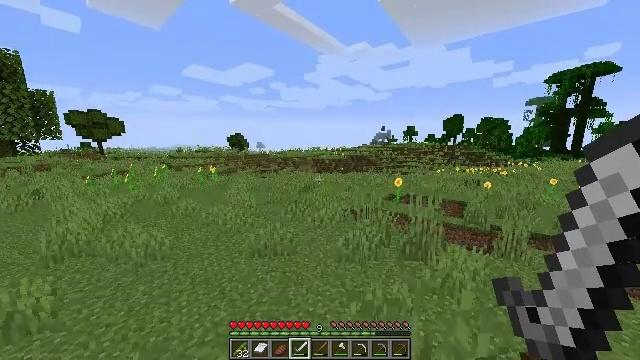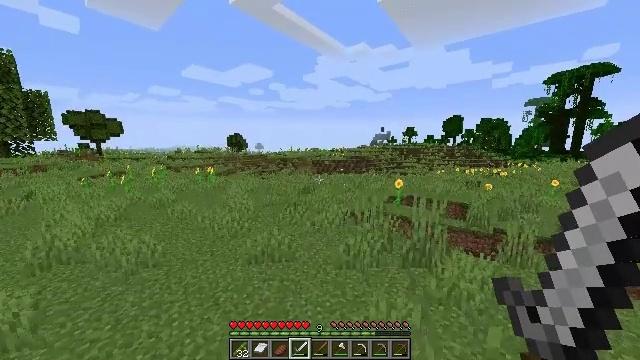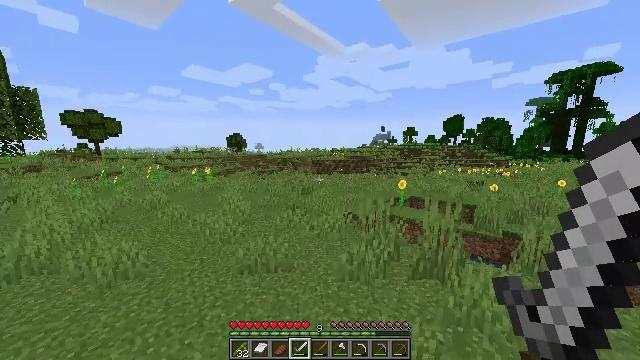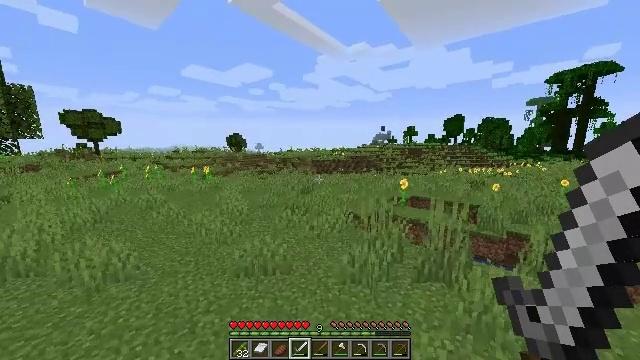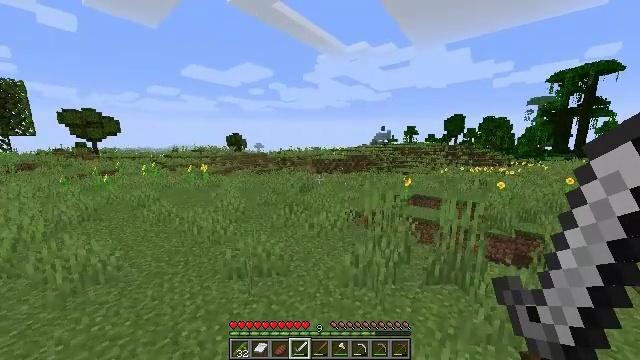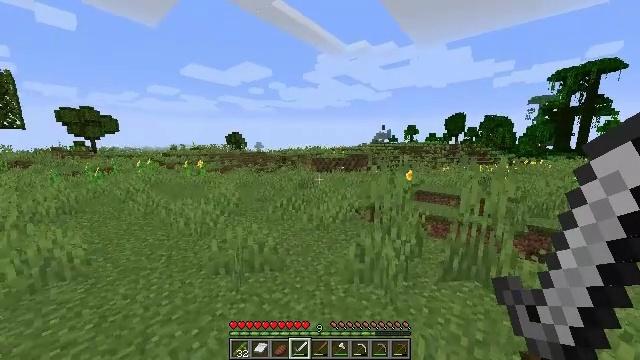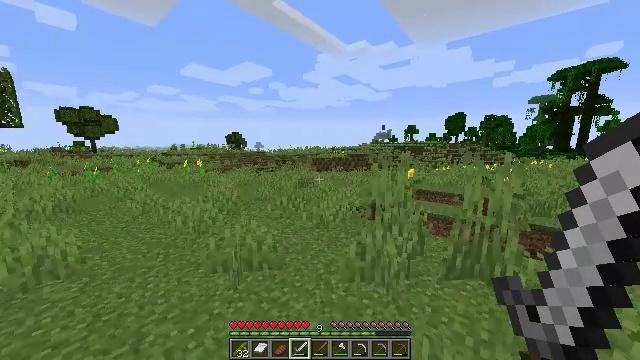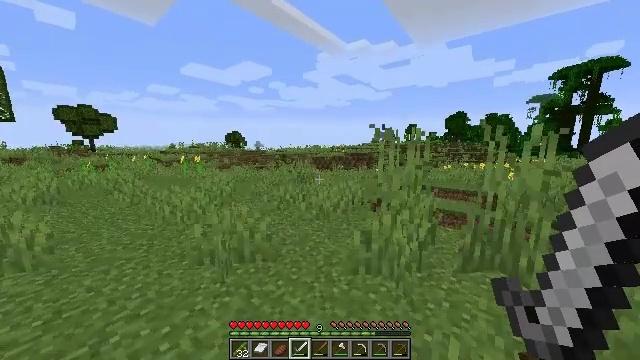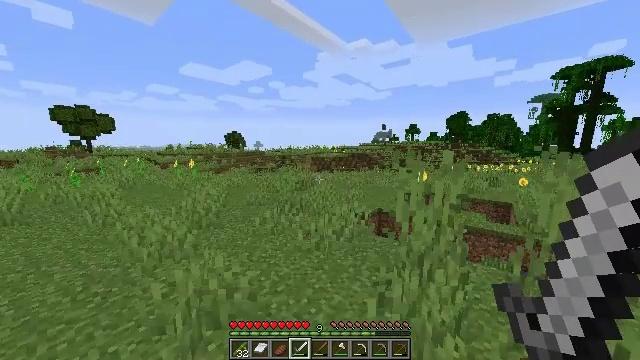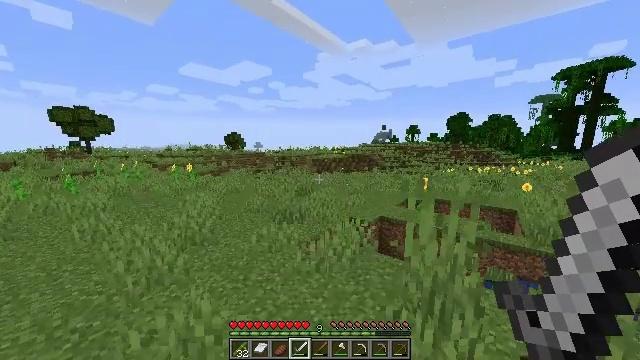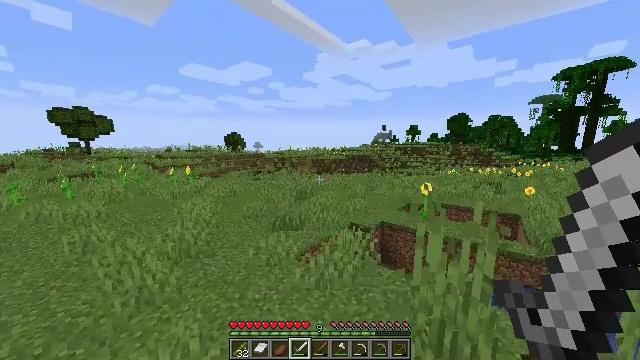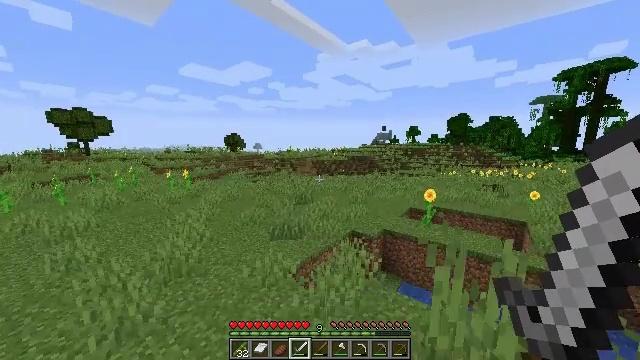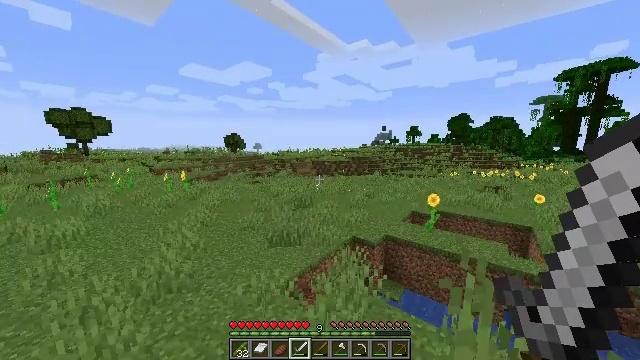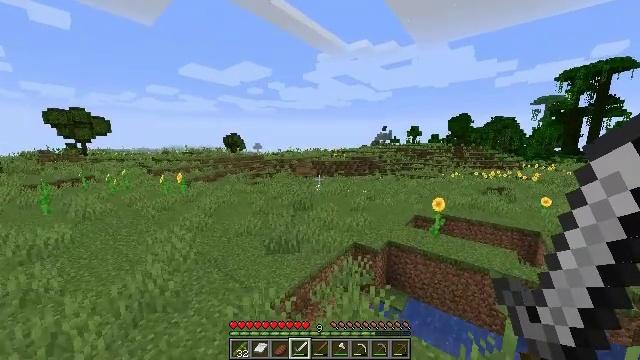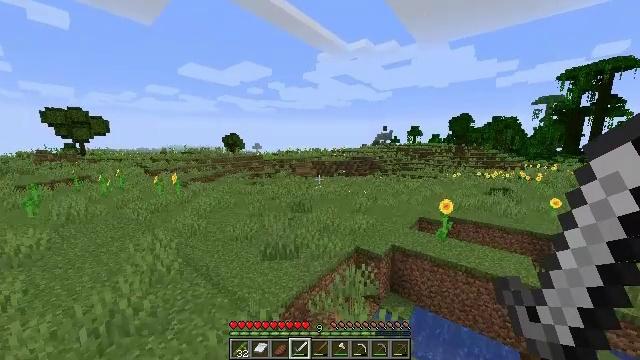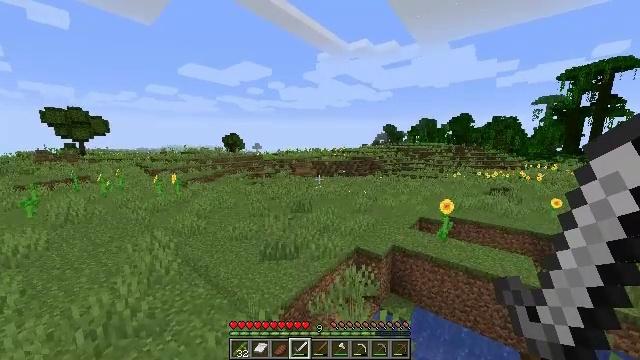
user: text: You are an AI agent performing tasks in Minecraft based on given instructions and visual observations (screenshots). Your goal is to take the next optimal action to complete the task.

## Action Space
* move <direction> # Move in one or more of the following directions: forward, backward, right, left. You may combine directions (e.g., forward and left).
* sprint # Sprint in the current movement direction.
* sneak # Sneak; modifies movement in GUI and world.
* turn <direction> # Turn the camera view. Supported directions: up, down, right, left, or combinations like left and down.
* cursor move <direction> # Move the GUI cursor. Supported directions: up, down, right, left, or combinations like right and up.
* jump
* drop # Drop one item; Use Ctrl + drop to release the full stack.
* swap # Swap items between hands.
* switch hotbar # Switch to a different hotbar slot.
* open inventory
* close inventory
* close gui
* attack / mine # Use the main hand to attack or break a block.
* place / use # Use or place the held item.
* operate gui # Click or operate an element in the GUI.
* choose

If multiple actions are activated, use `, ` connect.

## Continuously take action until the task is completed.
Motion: motion action
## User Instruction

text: Clear the sweet berry bush to collect the sweet berries.
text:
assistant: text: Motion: move forward, sprint, jump
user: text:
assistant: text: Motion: move forward, sprint, jump
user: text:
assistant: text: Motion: move forward, sprint, jump
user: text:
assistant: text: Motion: move forward, sprint, jump
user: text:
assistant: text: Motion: move forward, jump
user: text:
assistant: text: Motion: move forward, jump
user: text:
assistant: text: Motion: move forward, jump
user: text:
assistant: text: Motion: move forward, jump
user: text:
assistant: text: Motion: move forward, jump
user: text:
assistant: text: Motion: move forward, sprint, jump
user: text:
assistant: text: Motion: move forward, sprint, jump
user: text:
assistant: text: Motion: move forward, sprint, jump
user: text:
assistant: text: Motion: move forward, sprint, jump
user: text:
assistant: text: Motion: move forward, sprint, jump
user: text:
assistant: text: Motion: move forward, jump
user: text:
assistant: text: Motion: move forward, jump
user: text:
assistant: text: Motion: move forward, jump
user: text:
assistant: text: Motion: move forward, jump
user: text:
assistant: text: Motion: move forward, jump
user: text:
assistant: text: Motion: move forward, jump
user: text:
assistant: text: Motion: move forward, jump
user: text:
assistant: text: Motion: move forward, jump
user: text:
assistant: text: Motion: move forward, sprint, jump
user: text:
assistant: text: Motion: move forward, sprint, jump
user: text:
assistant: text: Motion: move forward, sprint, jump
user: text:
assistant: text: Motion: move forward, jump
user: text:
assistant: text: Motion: move forward, jump
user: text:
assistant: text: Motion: move forward, jump
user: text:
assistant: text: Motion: move forward, jump
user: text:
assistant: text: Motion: move forward, jump